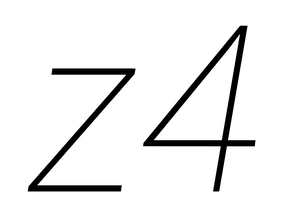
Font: Roboto-Italic_Thin_Italic